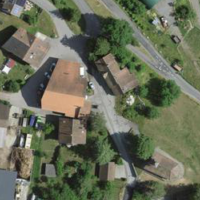
EUNIS habitat code: 55
Species observed at this site:
Symphyotrichum novae-angliae